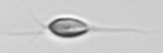
Label: Chrysochromulina